Question: I'm confused when trying to create a Zen subtheme for Drupal 7. First of all I'm sorry if this is a silly question butI'm not an expert on CSS.
Basically I want to set a fixed height for the navigation menu shown on the following picture: (The one with the Home link)

I have tried several ways to achieve a fixed height on the navigation div(height:200px, overflow:auto, float:left) however for all of those methods the navigation div overlaps the content. So basically the question is why is this happening? and how could I avoid that?. Thanks a lot.
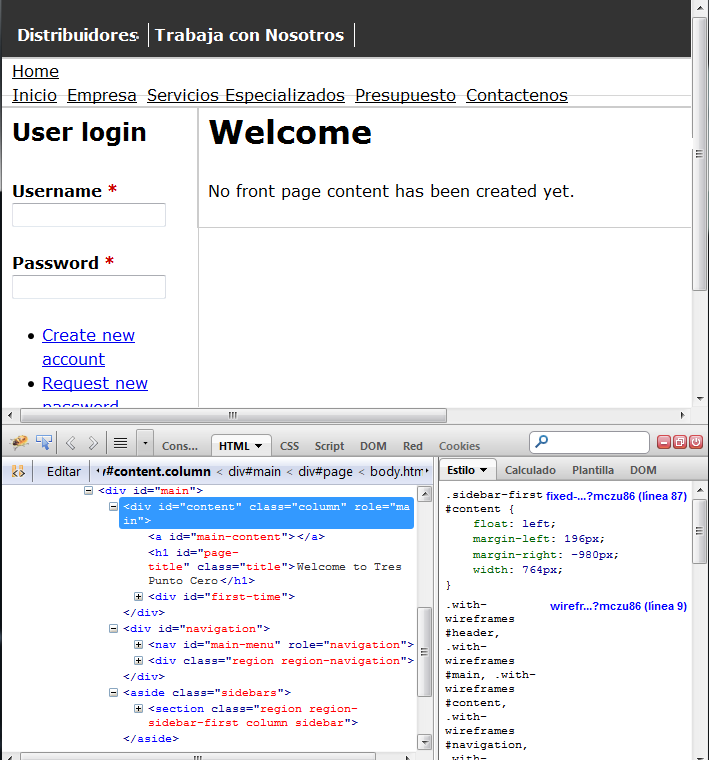
Answer: Try the following CSS code snippet:
'''
#nav
{
height: 200px !important;
}
#nav:after
{
clear: both;
content: ".";
display: block;
height: 0;
visibility: hidden;
}
'''
Hope this works... Muhammad.